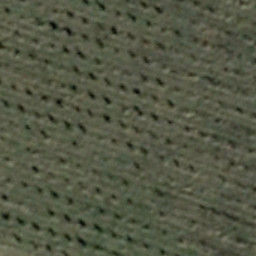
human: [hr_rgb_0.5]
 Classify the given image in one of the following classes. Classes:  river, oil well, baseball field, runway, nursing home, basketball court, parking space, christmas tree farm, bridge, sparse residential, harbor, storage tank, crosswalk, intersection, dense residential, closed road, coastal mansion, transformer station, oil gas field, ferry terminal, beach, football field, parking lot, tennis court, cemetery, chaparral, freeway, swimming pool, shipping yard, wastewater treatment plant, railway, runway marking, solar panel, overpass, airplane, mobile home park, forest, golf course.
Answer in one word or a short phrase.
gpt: christmas tree farm